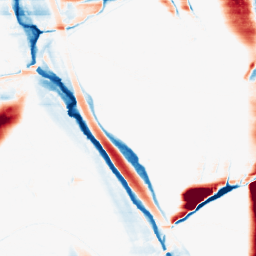
Category: morphological
Decomposition family: morphological_rect
Decomposition parameters: operation: average
width: 50
height: 3
Upsampling method: linear_exact
Upsampling parameters: scale: 2
Upsampling scale: 2